Field crop: maize
Growth stage: 1
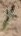
Species: atriplex